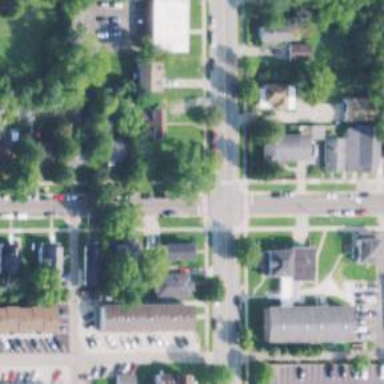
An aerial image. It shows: Secondary road with separate sidewalks.